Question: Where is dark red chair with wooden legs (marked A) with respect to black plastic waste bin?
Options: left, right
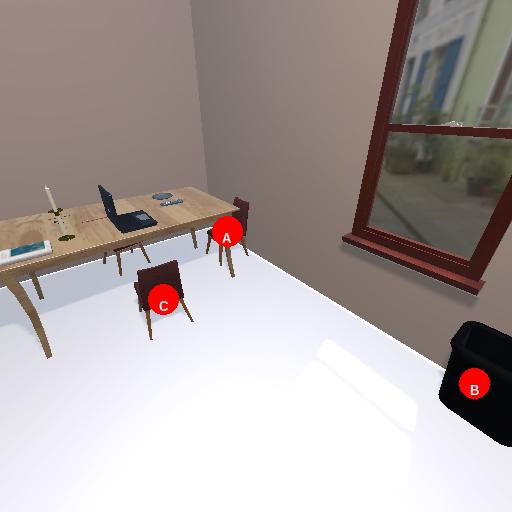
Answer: left